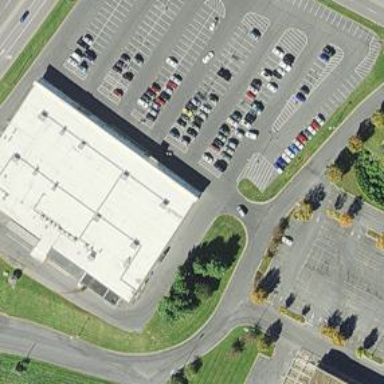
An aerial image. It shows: Retail area.